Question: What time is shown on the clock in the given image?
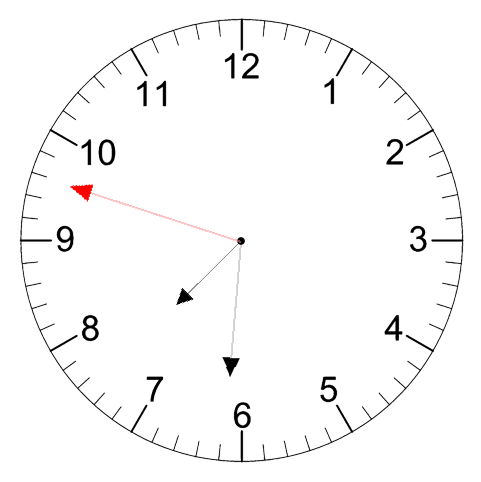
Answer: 07:30:48